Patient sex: M
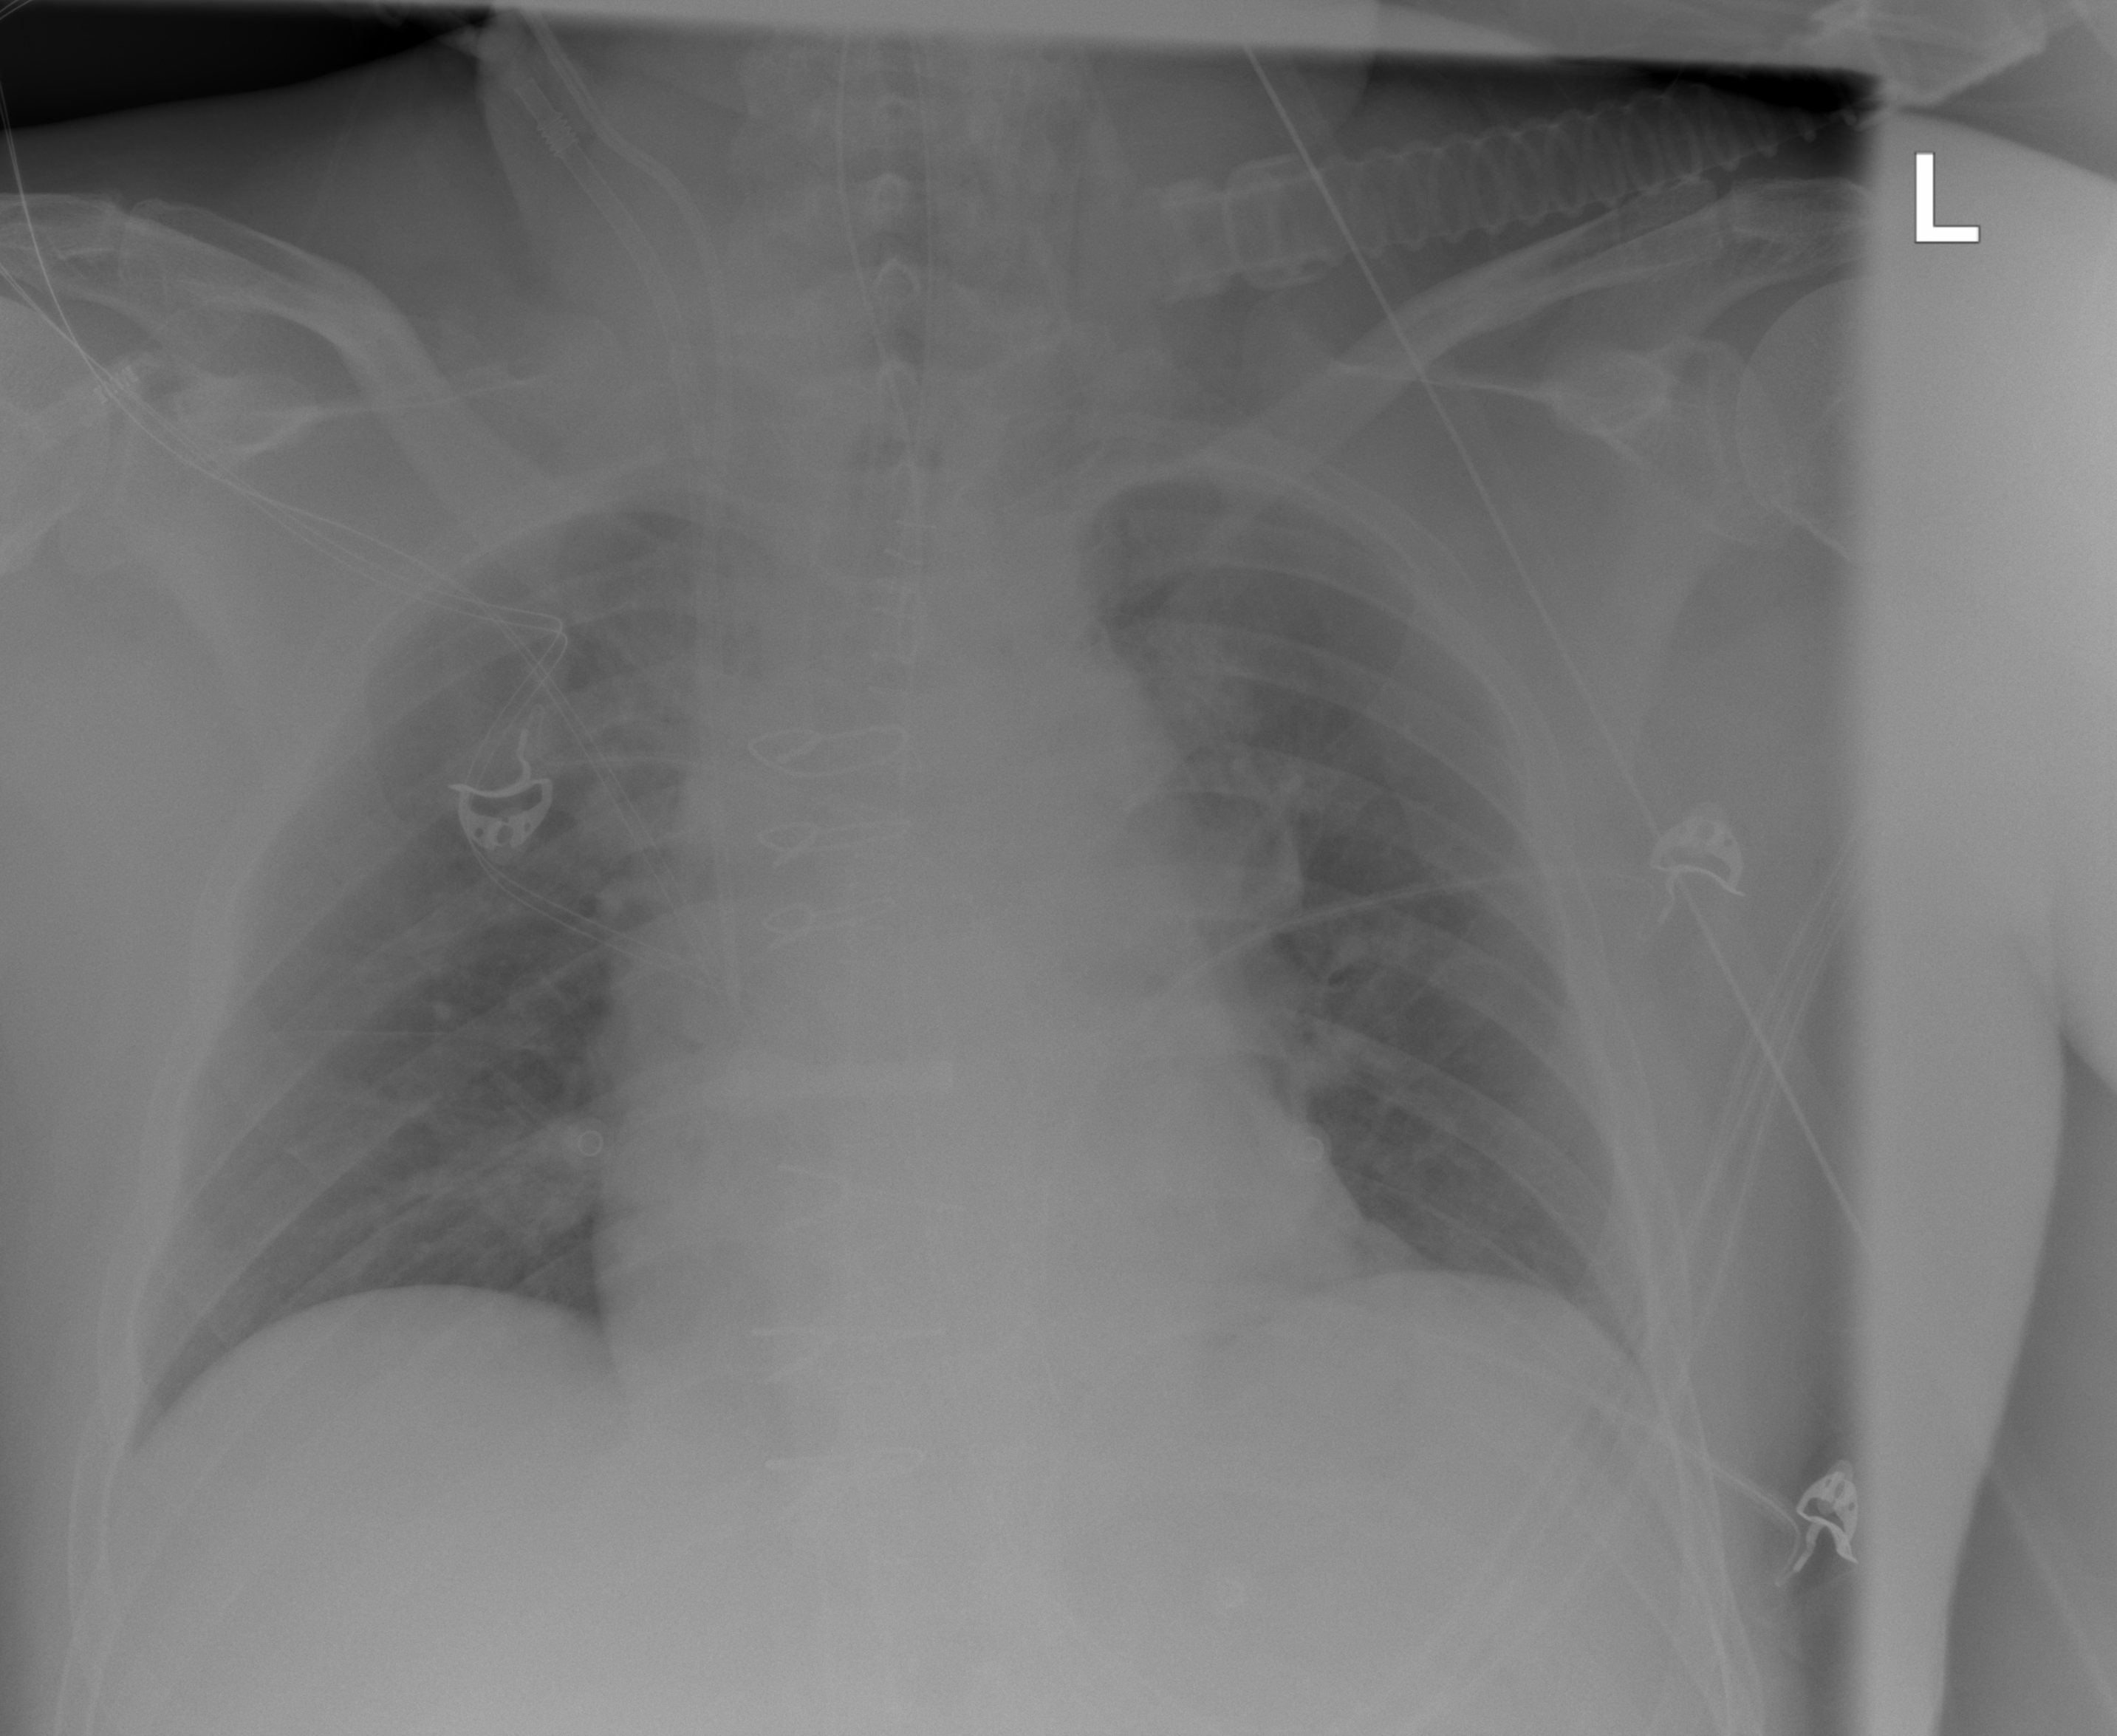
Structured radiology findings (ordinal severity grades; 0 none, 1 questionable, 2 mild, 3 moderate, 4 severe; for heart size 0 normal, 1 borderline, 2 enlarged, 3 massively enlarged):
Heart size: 0
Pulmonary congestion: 0
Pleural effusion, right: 0
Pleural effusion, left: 0
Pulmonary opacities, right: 0
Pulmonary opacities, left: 0
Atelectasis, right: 0
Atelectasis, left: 0